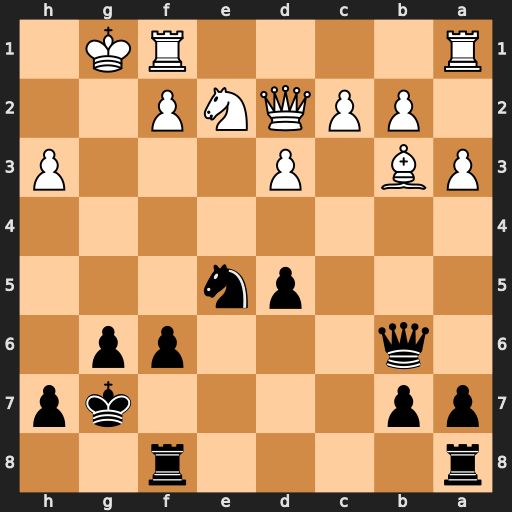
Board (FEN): r4r2/pp4kp/1q3pp1/3pn3/8/PB1P3P/1PPQNP2/R4RK1
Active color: b
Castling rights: -
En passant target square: -
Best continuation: Nf3+ Kg2 Nxd2